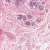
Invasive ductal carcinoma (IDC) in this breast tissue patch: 0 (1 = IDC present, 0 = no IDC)